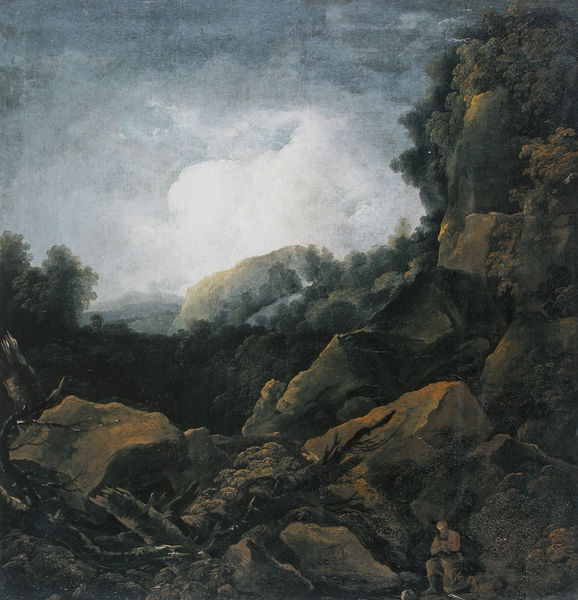
Titel: Felsenlandschaft mit Einsiedler
Künstler: Franz Innocenz Josef Kobell
Standort: Mainz
Institution: Landesmuseum
Schlagwörter: baum, berg, blau, blätter, dunkel, felsen, gemälde, gestein, gewitter, himmel, laub, mann, schatten, weiß, wolken, baumstämme, bäume, grün, landschaft, ocker, sitzen, äste, abend, ausschnitt, braun, grau, hell, hintergrund, holz, licht, nacht, schwarz, wolke, beige, mensch, stein, steine, tod, öl, ast, baumstamm, dämmerung, einsamkeit, horizont, hügel, natur, stamm, weite, wind, zweige, büsche, einsam, gebüsch, sonne, sträucher, dunkelheit, figur, sitzend, person, wald, bewölkt, liegen, düster, alter mann, berge, fels, gebirge, wüst, farbe, luftperspektive, nebel, geröll, massiv, schlucht, romantik, ölgemälde, unwetter, stimmung, allein, abendstimmung, mondlicht, gestalt, oben, mond, wandern, wurzel, alpen, erdfarben, lichtung, acryl, hocken, mondschein, wolkig, kuppe, knien, denker, beten, bewachsen, jäger, sterben, geäst, dramatisch, kniend, siena, felsbrocken, wildnis, versteck, gestrüpp, lich, alleine, wipfel, verloren, zerbrochen, baumstumpf, wanderung, baumstümpfe, felden, einsiedler, öd, dunstig, ermeit, figr, baumwurzel, nebl, gegend, totholz, absterben, feks, mondenschein, b#ume, wildromantisch, aband, wild+romantisch, dampfig